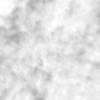
Label: no_change